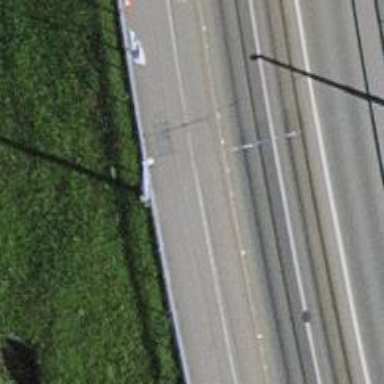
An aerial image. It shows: Path on bridge with asphalt surface. The path includes cycleway with asphalt surface and footway with asphalt surface.